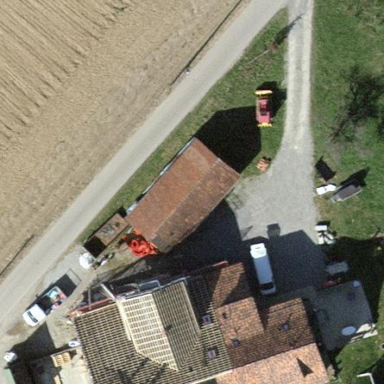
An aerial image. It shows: Shed.